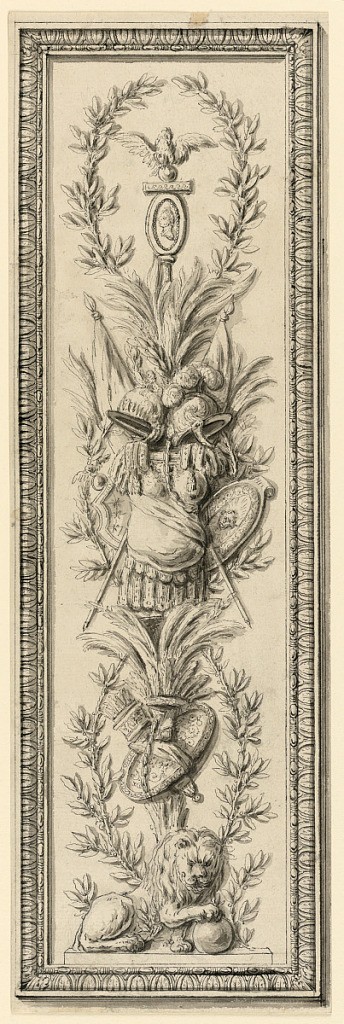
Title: Design for panel with carved trophies
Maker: Gilles Paul Cauvet, French, 1731–1788
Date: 1750–75
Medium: Pen and Chinese ink, black chalk, brush and watercolor
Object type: Drawing
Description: A crouching lion holds a sphere in its right forepaw at the foot of a palm tree, to which arms are fastened and topped by a legionary eagle.